Question: I need to center these 2 columns of radio's and bring them closer together in the middle.
Can you help?

'''
<table class="layout_table">
<tr>
<td style="width: 25%; text-align: left; padding-right: 25px;">
<fieldset class="icons" style="width: 120px; text-align: center;">
<legend>QS Actions</legend>
<a href="show.whatif_view_scenario?id=${scenario.scenarioId}"><img src="../images/icon_back.gif" border="0" alt="Back to Scenario View"/></a>
</fieldset>
</td>
<td style="width: 50%;">
<h2>
Quarter Spreads
</h2>
</td>
<td style="width: 25%;; text-align: left; padding-left: 30px;">
<br/>
<table class="legend_table" style="width: 300px;">
<tr>
<td colspan="2" class="shaded">Legend</td>
</tr>
<tr>
<td style="background-color: #ffff99;">Yellow: Modified during the current session</td>
</tr>
<tr>
<td class="critical_text" style="background: #ccccff;">Red MMC QS: Varies from sum of SMC/ELMP F/UF</td>
</tr>
<tr>
<td class="critical_text" style="background: #ffffff;">Red Current Scenario QS: Varies from MMC</td>
</tr>
</table>
</td>
</tr>
</table>
<table class="layout_table">
<tr>
<table style="float: left;">
<strong>Column A:</strong><br>
<input type="radio" name="radioA" value="MWS" />MWS<br>
<input type="radio" name="radioA" value="SMC Unfunded" />SMC/ELMP&nbsp;Unfunded<br>
<input type="radio" name="radioA" value="SMC Funded" />SMC/ELMP&nbsp;Funded<br>
<input type="radio" name="radioA" value="MMC" />MMC<br>
<input type="radio" name="radioA" value="Current Scenario" />Current Scenario
</table>
<table>
<strong>Column B:</strong><br>
<input type="radio" name="radioA" value="MWS" />MWS<br>
<input type="radio" name="radioA" value="SMC Unfunded" />SMC/ELMP&nbsp;Unfunded<br>
<input type="radio" name="radioA" value="SMC Funded" />SMC/ELMP&nbsp;Funded<br>
<input type="radio" name="radioA" value="MMC" />MMC<br>
<input type="radio" name="radioA" value="Current Scenario" />Current Scenario
</table>
</tr>
</table>
'''
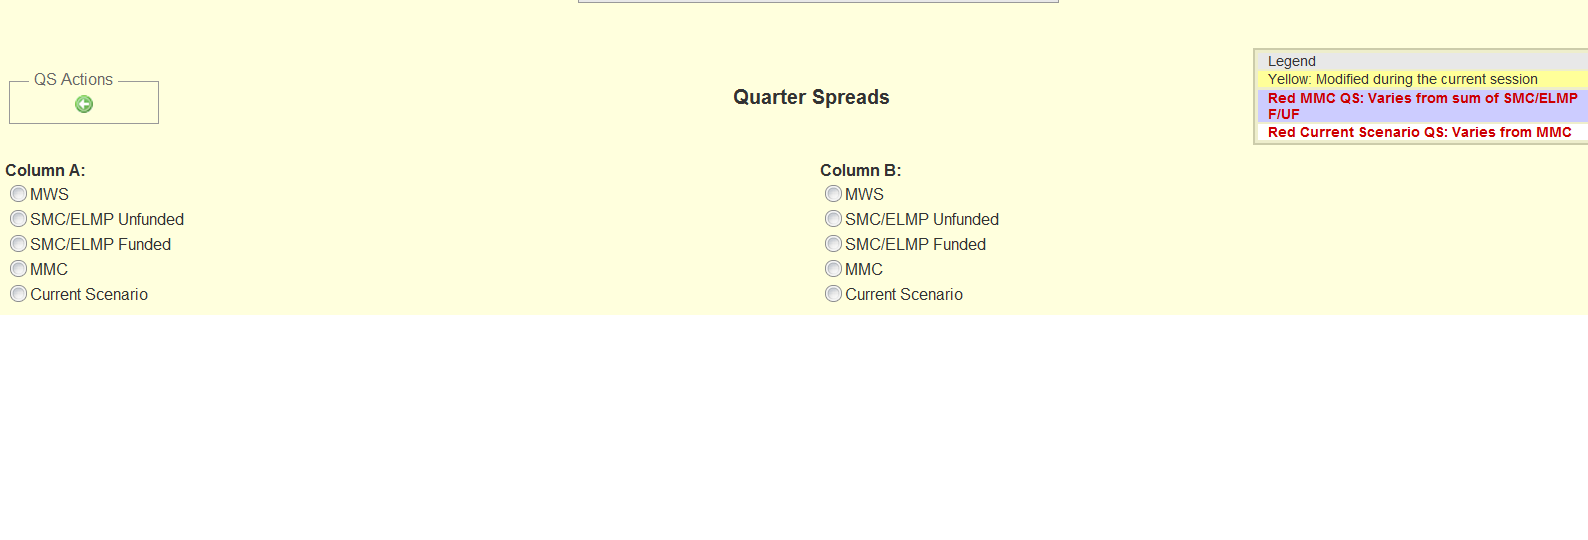
Answer: '''
<table class="layout_table">
<tr>
<td>
<strong>Column A:</strong><br>
<input type="radio" name="radioA" value="MWS" />MWS<br>
<input type="radio" name="radioA" value="SMC Unfunded" />SMC/ELMP&nbsp;Unfunded<br>
<input type="radio" name="radioA" value="SMC Funded" />SMC/ELMP&nbsp;Funded<br>
<input type="radio" name="radioA" value="MMC" />MMC<br>
<input type="radio" name="radioA" value="Current Scenario" />Current Scenario
</td>
<td>
<strong>Column B:</strong><br>
<input type="radio" name="radioA" value="MWS" />MWS<br>
<input type="radio" name="radioA" value="SMC Unfunded" />SMC/ELMP&nbsp;Unfunded<br>
<input type="radio" name="radioA" value="SMC Funded" />SMC/ELMP&nbsp;Funded<br>
<input type="radio" name="radioA" value="MMC" />MMC<br>
<input type="radio" name="radioA" value="Current Scenario" />Current Scenario
</td>
</tr>
</table>
'''
<URL>